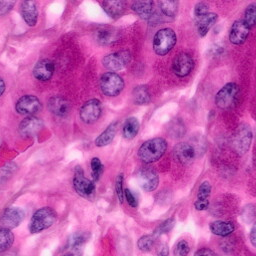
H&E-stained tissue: Pancreatic